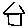
Label: house